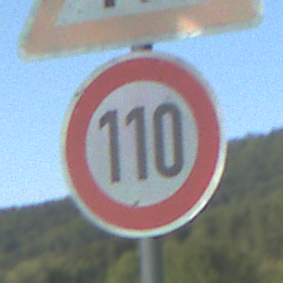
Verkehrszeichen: Geschwindigkeit110
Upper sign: EinseitigVerengteFahrbahnLinks
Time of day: MorningAfternoon
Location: Outdoor (Nature)
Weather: PartlyCloudy
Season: NotSpecified
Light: Natural